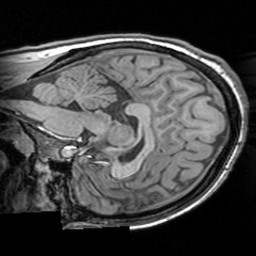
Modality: T1w
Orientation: sagittal
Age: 21
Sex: female
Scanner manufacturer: siemens
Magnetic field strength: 3 T
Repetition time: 1.63 s
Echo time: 0.00311 s